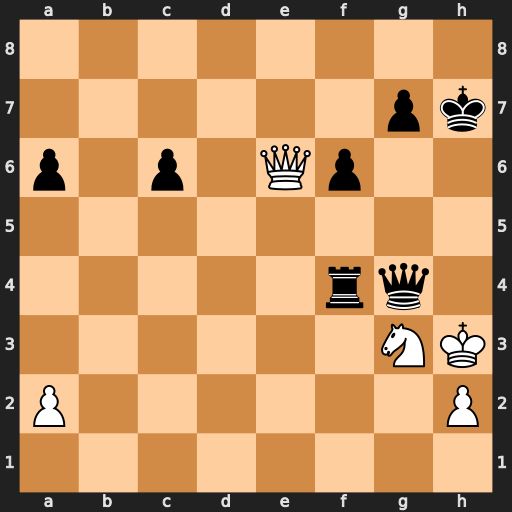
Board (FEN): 8/6pk/p1p1Qp2/8/5rq1/6NK/P6P/8
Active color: w
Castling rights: -
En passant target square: -
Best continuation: Qxg4 Rxg4 Kxg4